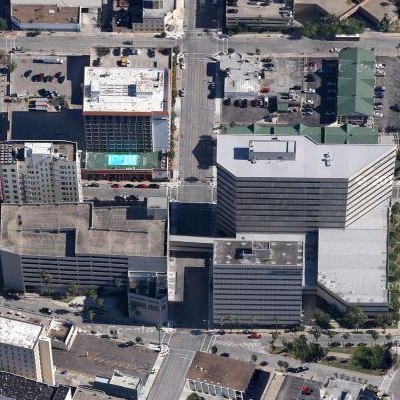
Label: Industry